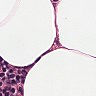
Metastatic tissue present: no